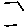
Label: hexagon